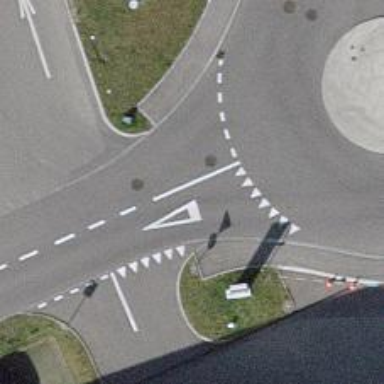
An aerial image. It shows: Unmarked road crossing.